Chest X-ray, AP view. Patient: 33 years old, sex M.
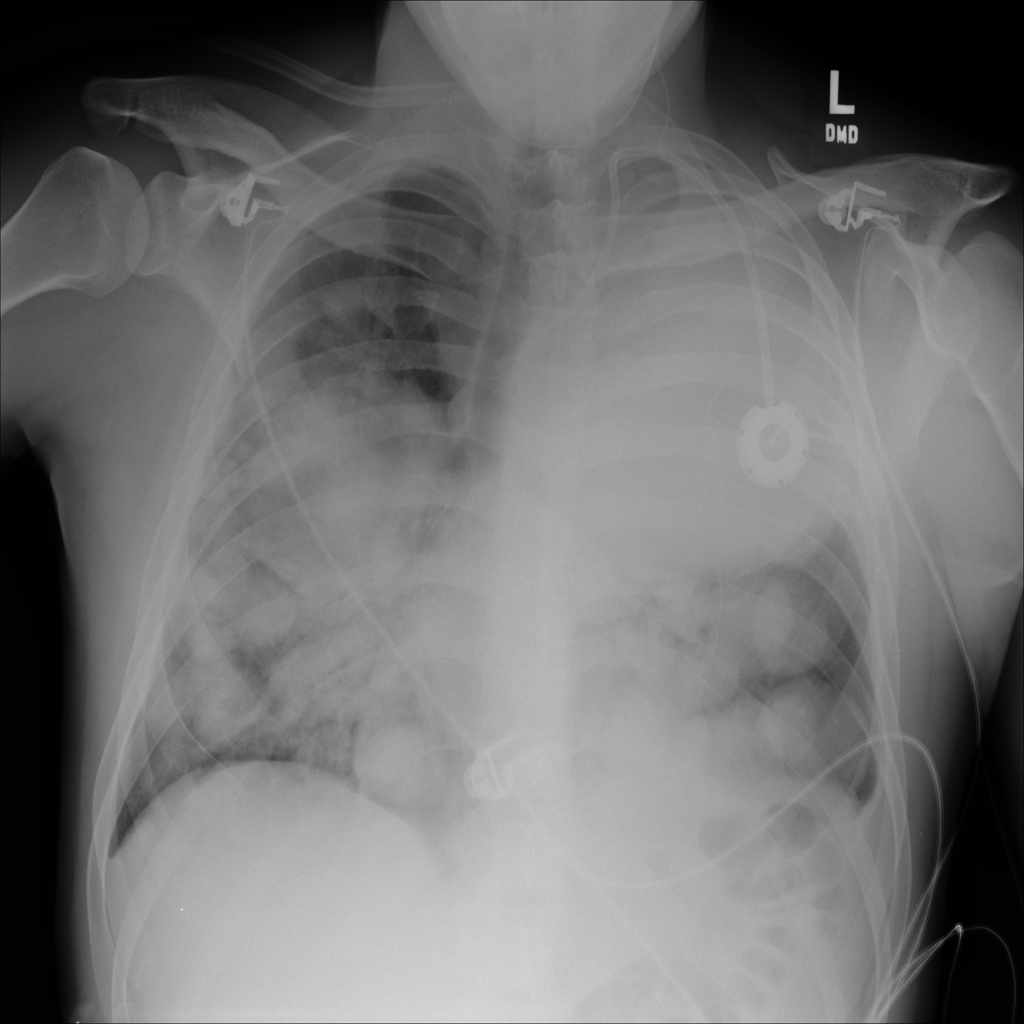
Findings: Mass